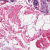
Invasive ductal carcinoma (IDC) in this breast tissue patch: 0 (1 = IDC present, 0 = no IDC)